Interaction volume radius: 10 \u00c5
Interaction volume height: 10 \u00c5
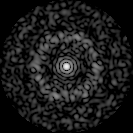
Disorder parameter: 0.8203